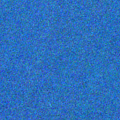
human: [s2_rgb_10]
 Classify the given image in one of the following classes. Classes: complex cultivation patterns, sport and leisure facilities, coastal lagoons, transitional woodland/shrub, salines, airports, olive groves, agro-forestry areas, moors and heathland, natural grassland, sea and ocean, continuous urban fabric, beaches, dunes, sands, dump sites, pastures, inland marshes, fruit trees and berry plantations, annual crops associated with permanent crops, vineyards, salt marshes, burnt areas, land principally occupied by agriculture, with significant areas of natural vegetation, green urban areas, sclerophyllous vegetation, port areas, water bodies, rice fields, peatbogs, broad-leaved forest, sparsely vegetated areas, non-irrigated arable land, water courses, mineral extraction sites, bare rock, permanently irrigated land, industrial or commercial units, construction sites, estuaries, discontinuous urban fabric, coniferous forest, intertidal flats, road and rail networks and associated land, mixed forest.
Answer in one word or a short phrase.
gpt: sea and ocean